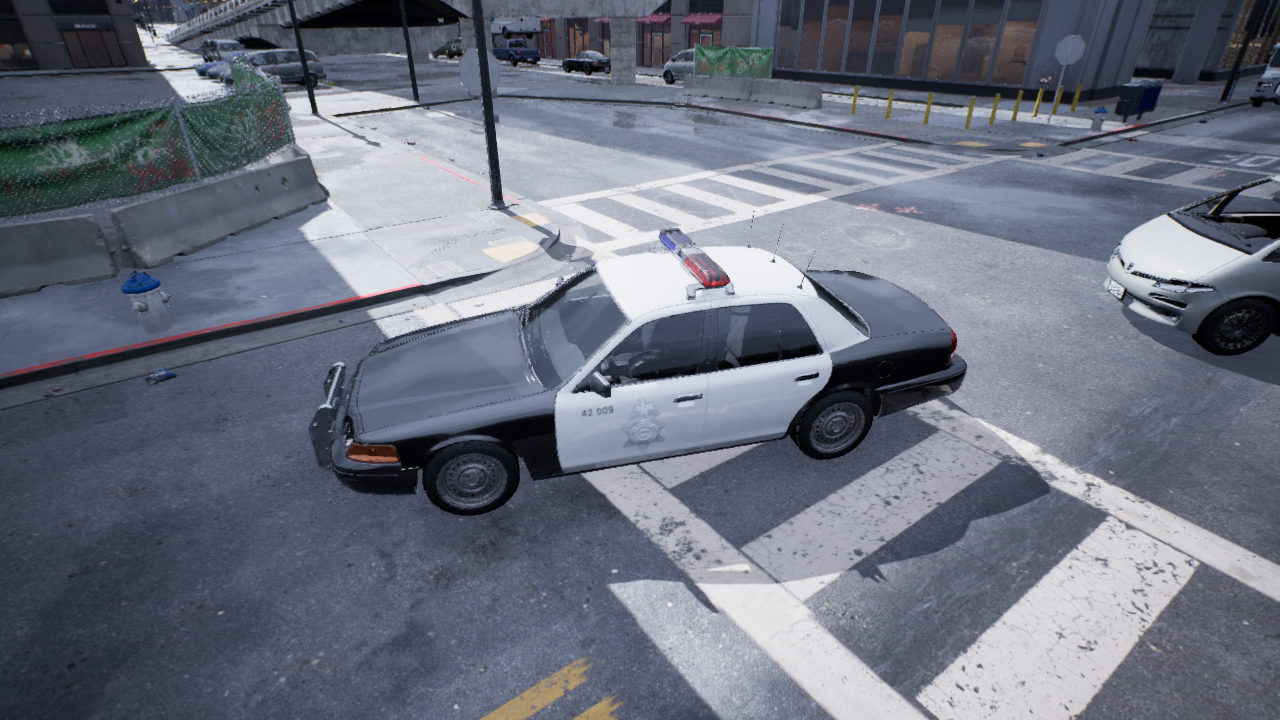
Venue: intersection
Lighting: overcast
Vehicle rig: sedan